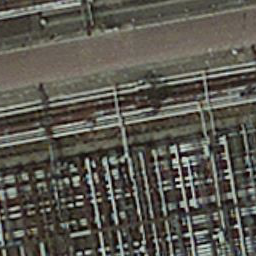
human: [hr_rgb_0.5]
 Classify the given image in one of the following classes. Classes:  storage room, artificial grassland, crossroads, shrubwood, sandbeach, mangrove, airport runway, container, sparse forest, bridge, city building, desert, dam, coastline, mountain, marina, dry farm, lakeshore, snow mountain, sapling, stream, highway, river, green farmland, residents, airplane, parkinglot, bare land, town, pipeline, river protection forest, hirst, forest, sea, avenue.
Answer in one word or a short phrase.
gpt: pipeline